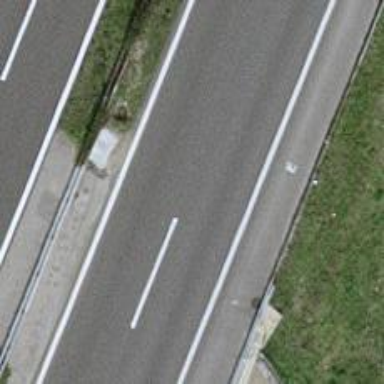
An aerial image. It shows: Bridge over motorway.